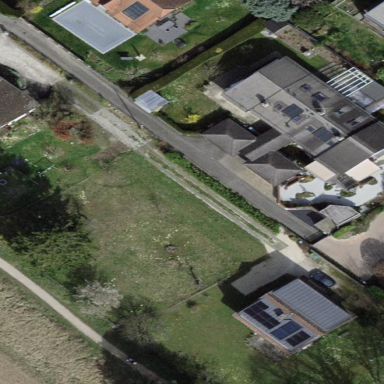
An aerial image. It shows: Garden surrounded by fence.